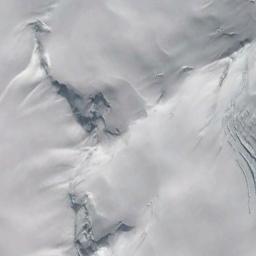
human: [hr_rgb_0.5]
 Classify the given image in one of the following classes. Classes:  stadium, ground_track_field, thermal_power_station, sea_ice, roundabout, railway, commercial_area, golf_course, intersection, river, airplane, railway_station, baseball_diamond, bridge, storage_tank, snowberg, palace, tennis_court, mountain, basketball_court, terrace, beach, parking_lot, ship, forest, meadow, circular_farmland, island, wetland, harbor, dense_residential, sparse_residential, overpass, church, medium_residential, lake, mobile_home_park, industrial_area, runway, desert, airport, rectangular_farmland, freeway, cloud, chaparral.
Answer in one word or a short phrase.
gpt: snowberg